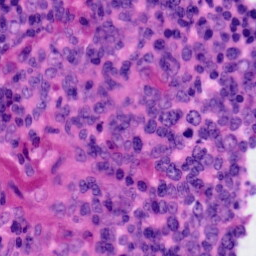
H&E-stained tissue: Tonsil